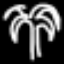
Label: palm tree